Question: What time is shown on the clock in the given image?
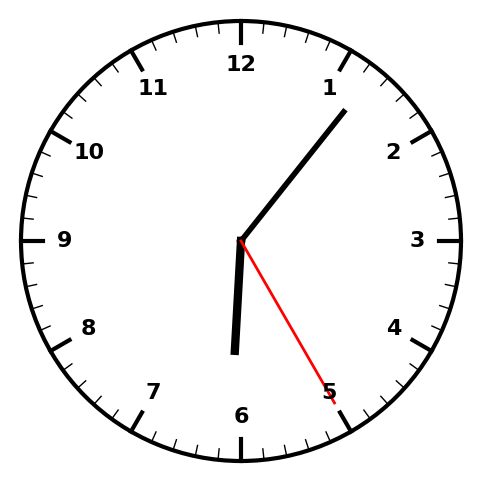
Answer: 06:06:25